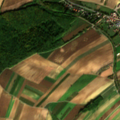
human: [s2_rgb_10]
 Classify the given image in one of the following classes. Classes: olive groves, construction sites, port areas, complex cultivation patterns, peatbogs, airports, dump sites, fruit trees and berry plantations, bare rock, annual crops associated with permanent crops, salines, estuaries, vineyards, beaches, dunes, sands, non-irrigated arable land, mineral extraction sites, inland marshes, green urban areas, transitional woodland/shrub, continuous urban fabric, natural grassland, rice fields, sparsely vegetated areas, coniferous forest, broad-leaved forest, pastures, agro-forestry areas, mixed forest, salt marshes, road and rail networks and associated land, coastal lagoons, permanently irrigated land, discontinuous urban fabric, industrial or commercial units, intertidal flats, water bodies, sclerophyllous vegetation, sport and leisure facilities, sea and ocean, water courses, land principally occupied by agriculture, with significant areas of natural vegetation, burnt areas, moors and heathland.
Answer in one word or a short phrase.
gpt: discontinuous urban fabric, non-irrigated arable land, vineyards, land principally occupied by agriculture, with significant areas of natural vegetation, broad-leaved forest